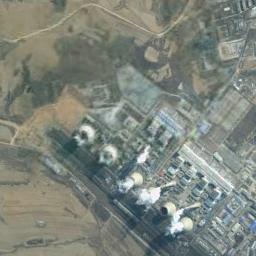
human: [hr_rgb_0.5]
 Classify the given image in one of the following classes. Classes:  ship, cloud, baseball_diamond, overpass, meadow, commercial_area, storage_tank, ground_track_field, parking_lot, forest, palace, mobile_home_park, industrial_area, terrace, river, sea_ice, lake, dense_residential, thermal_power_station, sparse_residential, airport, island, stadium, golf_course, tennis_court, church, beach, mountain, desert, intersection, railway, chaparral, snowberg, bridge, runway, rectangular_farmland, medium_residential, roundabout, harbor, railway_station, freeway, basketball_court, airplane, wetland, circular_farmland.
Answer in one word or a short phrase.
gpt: thermal_power_station